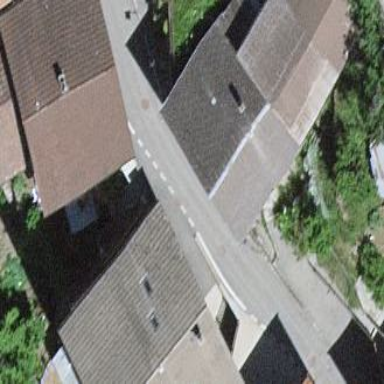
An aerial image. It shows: Simple house.